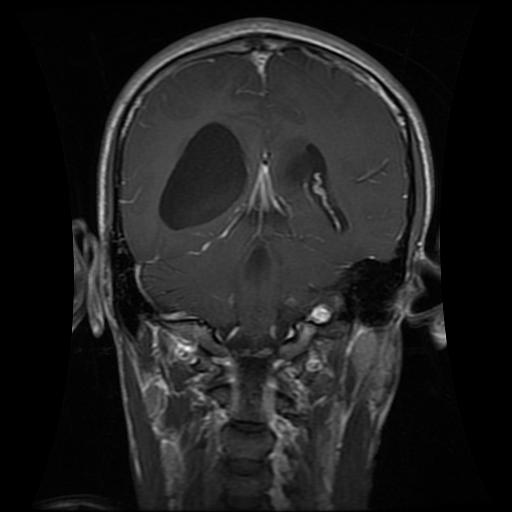
Label: glioma